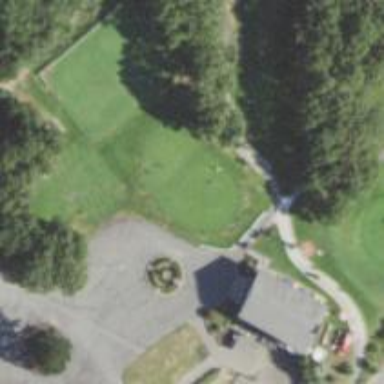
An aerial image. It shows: Path designated for golf carts.